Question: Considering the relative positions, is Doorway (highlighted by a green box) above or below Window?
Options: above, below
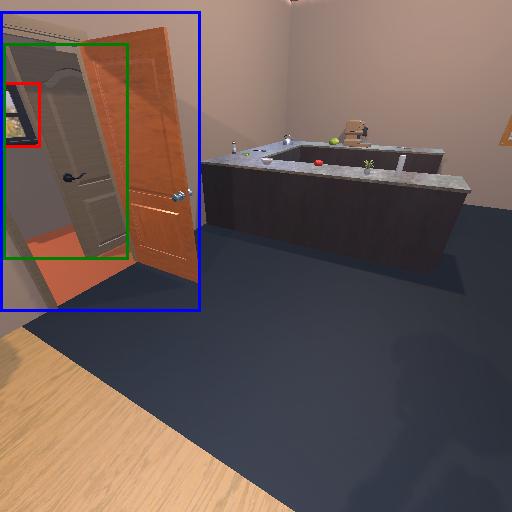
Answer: above